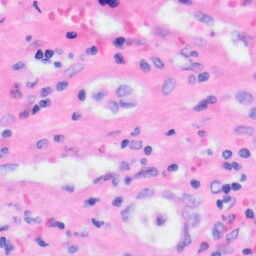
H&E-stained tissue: Liver